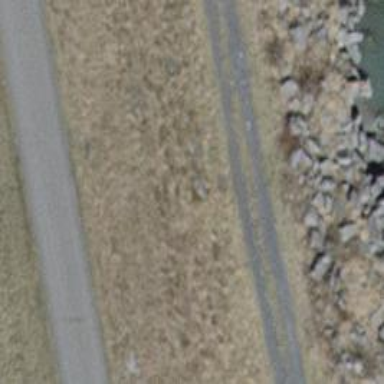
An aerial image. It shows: Compacted grade3 track.